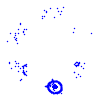
Particle: kaon